Interaction volume radius: 10 \u00c5
Interaction volume height: 35 \u00c5
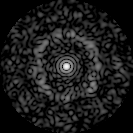
Disorder parameter: 0.7921